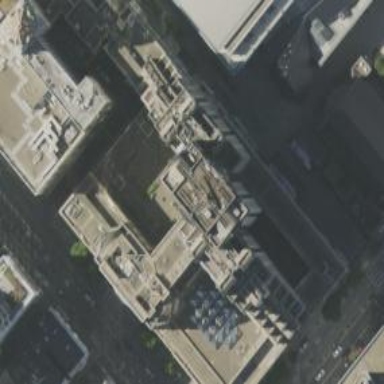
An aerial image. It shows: Part of building.